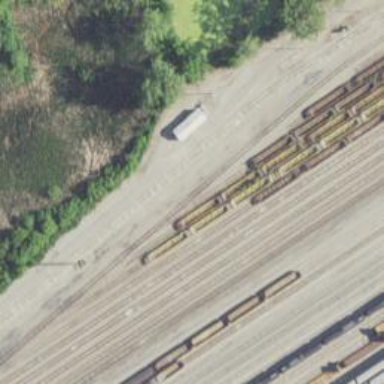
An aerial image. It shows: Railway yard.